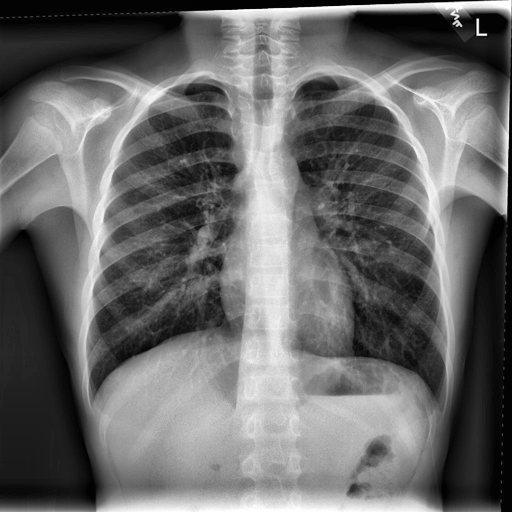
Finding: NORMAL